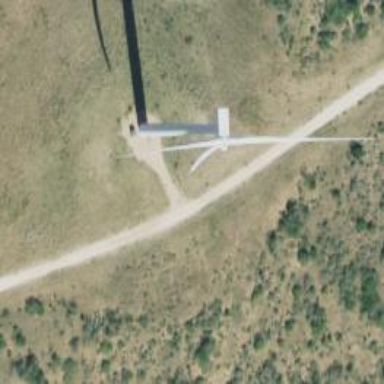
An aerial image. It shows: Wind generator in the form of horizontal axis wind turbine.